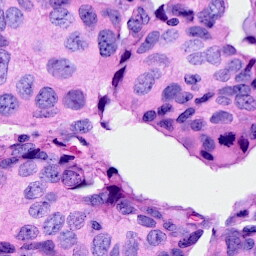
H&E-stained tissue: Breast